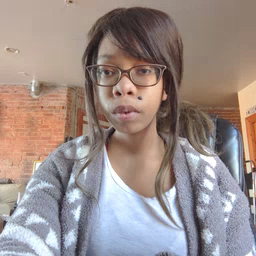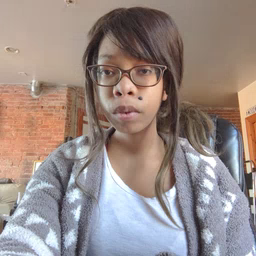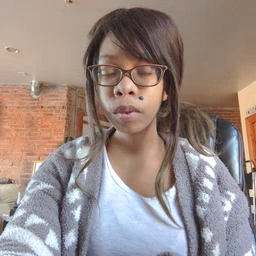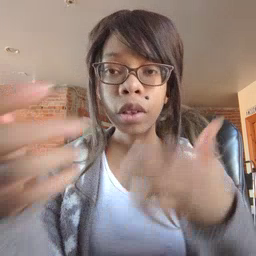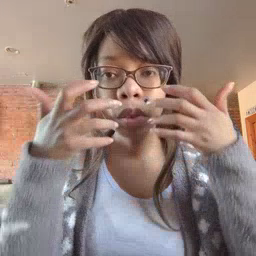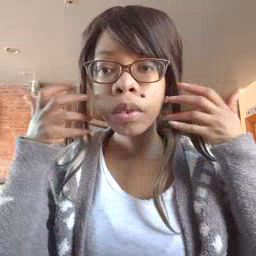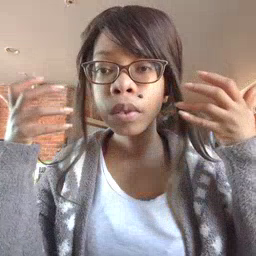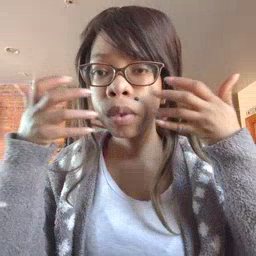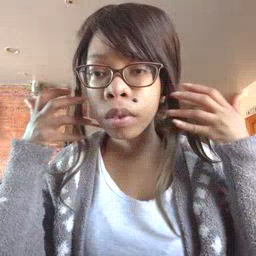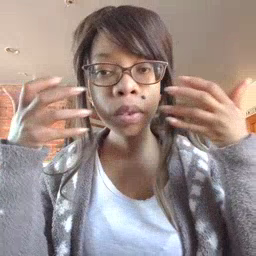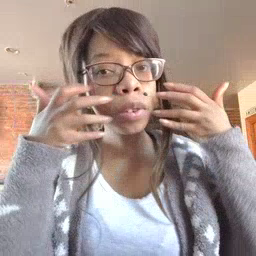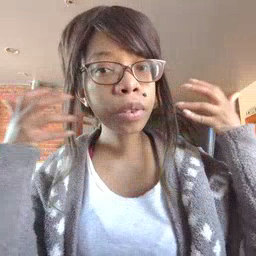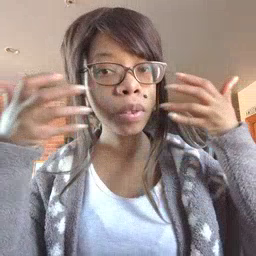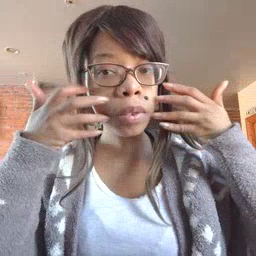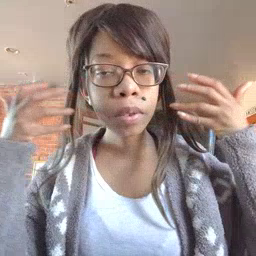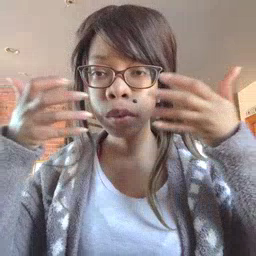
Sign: tiger